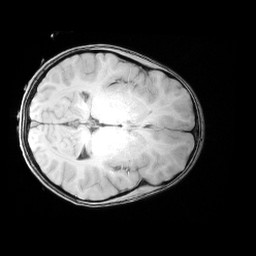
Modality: MP2RAGE
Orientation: axial
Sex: female
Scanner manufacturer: siemens
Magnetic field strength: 3 T
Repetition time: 5 s
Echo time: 0.00368 s